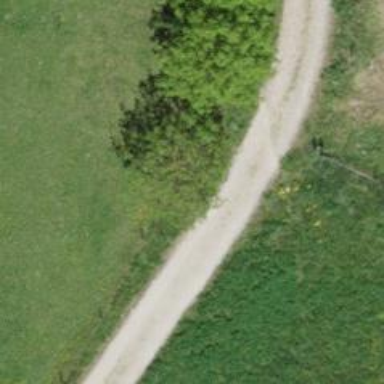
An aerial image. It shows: Broadleaved tree in natural setting.